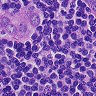
Metastatic tissue present: yes